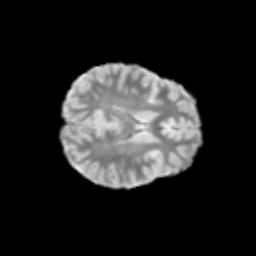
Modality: T2w
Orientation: axial
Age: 13
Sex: female
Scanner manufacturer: siemens
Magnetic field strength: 3 T
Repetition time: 3.8 s
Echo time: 0.07 s